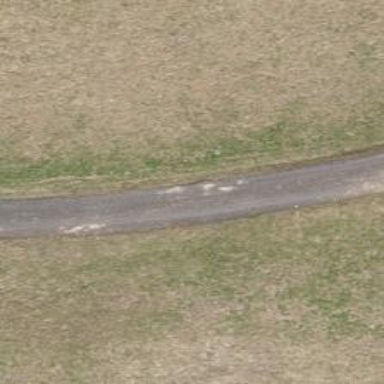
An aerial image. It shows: Asphalt track with grade 1 tracktype.